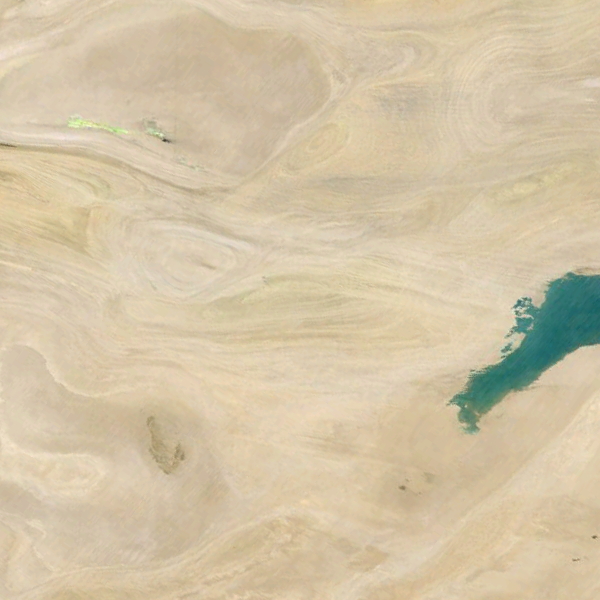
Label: Desert